Interaction volume radius: 10 \u00c5
Interaction volume height: 10 \u00c5
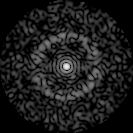
Disorder parameter: 0.8512